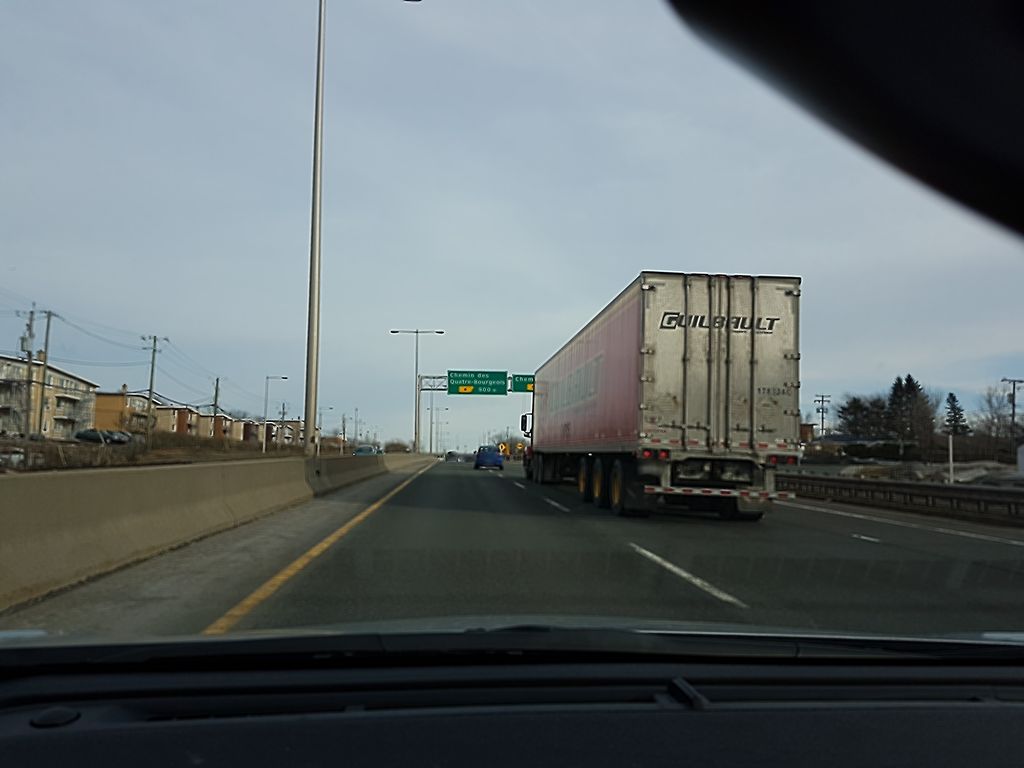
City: quebec_city